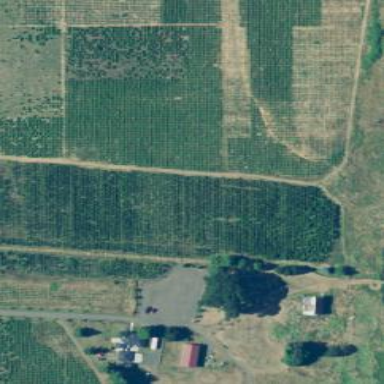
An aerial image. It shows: Plant nursery.